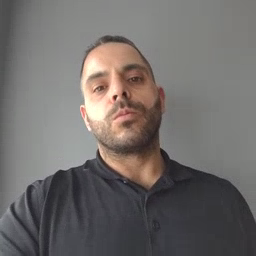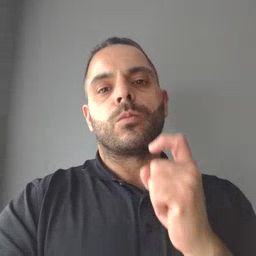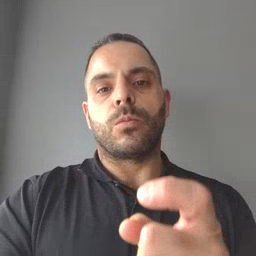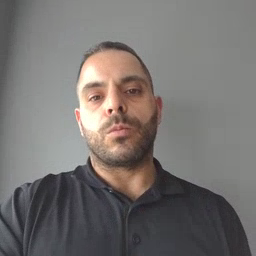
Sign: give